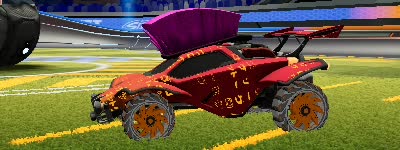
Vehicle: octane